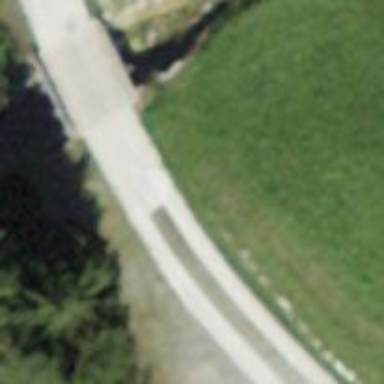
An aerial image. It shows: Concrete track with bridge. The track is of grade1 tracktype.